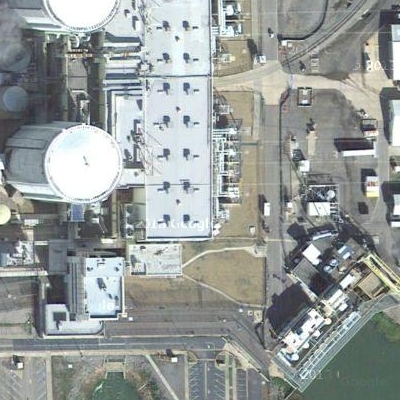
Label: cIndustry